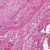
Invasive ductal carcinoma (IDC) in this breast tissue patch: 0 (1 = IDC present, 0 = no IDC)